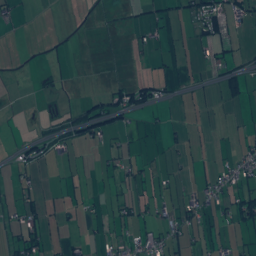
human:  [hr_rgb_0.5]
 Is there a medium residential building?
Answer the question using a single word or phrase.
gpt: yes

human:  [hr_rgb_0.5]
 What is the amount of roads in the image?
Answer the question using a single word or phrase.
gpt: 145

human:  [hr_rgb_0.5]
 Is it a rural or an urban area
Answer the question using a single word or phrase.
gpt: rural

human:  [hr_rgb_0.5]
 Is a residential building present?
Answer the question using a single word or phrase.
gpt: yes

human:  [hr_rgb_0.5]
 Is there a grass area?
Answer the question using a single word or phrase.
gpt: yes

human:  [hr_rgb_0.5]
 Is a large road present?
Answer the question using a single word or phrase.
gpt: no

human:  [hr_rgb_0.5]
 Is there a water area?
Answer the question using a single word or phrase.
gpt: yes

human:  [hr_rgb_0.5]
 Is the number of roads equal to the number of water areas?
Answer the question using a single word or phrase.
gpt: no

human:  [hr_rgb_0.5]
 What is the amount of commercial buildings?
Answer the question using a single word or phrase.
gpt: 7

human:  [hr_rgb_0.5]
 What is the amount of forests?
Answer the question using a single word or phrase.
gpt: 76

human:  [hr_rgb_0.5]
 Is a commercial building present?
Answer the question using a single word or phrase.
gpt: yes

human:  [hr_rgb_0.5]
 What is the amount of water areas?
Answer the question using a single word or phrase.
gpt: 23

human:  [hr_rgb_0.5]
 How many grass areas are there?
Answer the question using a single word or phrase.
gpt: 468

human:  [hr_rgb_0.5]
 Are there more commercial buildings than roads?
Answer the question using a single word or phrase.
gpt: no

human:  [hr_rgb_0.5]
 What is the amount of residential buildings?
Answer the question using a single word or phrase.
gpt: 473

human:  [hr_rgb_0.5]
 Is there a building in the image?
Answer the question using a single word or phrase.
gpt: yes

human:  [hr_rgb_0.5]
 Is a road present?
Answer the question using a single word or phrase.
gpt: yes

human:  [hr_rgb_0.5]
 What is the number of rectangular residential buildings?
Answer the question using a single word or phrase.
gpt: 286

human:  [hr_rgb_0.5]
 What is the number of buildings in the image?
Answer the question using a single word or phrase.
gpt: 483

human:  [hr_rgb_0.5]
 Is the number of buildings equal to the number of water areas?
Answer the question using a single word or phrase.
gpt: no

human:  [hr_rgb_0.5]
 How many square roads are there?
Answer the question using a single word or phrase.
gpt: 0

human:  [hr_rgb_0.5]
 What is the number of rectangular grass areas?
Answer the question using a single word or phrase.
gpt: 29

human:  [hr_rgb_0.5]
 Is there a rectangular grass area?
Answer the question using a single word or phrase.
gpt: yes

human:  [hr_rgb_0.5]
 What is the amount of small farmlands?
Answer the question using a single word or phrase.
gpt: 0

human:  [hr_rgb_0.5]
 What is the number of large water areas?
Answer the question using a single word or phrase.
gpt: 2

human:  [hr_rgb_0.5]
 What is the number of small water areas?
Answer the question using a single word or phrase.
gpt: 16

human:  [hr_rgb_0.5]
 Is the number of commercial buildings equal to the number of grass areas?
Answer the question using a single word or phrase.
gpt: no

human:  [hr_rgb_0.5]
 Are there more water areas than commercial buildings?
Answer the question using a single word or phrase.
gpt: yes

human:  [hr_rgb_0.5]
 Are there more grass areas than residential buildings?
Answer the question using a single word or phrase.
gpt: no

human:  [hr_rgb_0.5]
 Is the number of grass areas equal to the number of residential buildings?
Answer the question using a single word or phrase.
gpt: no

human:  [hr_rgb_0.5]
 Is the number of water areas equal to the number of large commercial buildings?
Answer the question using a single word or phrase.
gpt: no

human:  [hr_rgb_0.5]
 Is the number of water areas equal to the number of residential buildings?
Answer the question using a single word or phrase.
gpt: no

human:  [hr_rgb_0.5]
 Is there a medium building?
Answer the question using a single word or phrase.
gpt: yes

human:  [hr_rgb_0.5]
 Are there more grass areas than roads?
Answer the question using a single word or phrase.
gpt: yes

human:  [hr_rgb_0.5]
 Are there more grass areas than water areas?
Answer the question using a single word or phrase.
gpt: yes

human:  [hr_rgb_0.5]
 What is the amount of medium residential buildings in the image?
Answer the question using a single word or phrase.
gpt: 10

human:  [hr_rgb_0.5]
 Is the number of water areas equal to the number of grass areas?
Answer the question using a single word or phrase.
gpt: no

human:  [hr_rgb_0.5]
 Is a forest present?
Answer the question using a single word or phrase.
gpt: yes

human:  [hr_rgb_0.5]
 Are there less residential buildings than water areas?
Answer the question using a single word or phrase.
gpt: no

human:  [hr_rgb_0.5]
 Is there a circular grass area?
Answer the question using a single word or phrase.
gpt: no

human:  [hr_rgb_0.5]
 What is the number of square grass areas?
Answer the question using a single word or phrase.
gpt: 0

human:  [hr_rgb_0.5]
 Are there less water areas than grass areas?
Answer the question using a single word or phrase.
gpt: yes

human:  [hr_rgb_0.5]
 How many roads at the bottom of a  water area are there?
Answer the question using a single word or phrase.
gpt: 136

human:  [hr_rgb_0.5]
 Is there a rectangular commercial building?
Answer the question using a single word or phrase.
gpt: yes

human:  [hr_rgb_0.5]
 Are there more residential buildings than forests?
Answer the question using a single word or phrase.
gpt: yes

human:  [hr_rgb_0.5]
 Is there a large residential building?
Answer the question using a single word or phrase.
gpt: no

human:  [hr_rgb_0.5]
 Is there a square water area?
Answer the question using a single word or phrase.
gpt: yes

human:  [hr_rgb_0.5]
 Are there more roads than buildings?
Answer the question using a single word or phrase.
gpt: no

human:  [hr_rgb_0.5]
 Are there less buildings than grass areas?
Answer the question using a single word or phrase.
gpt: no

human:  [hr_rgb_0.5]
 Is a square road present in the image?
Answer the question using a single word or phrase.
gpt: no

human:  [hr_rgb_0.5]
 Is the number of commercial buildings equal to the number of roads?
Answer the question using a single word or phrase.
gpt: no

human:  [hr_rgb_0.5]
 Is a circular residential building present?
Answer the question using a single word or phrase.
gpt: yes

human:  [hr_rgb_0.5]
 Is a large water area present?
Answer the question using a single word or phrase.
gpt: yes

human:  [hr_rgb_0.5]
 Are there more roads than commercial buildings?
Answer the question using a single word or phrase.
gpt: yes

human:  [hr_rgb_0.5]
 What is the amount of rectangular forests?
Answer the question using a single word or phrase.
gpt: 11

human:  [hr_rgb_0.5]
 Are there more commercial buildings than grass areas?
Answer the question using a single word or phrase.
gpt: no

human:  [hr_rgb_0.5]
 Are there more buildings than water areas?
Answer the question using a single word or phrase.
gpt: yes

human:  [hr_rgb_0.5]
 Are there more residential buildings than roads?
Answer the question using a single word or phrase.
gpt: yes

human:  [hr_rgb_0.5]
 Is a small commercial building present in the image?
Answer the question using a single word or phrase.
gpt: yes

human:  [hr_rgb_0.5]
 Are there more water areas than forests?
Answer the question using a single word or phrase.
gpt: no

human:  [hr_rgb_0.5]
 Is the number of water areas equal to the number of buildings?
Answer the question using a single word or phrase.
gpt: no

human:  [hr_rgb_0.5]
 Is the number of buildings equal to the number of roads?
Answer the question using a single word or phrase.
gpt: no

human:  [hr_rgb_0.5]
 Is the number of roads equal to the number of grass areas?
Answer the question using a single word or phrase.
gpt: no

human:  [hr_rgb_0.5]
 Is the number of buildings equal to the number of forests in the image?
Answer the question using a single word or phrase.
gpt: no